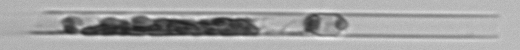
Label: Rhizosolenia